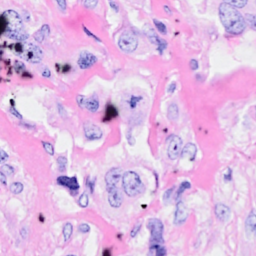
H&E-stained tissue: Breast